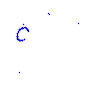
Particle: proton